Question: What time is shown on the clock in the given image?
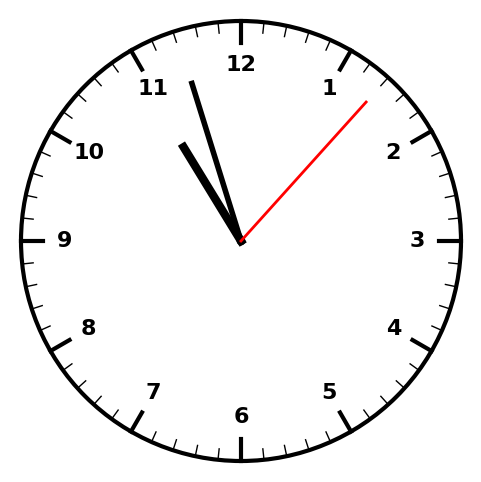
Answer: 10:57:07